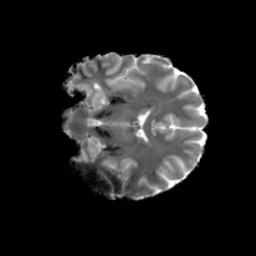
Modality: MD
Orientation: coronal
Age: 24
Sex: female
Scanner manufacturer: siemens
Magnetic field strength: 6.98 T
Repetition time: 7.776 s
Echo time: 0.076 s